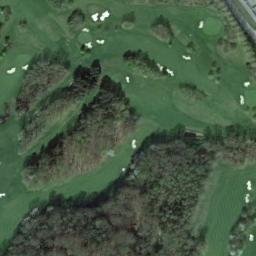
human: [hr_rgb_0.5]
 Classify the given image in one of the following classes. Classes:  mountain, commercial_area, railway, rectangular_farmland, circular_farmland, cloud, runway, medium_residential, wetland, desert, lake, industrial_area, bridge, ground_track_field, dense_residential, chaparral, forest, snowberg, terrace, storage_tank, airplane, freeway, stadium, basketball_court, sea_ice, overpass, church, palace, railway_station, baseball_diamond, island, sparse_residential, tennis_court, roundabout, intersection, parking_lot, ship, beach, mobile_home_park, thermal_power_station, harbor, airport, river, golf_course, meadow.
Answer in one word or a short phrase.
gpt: golf_course